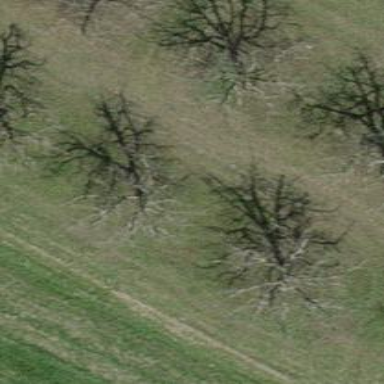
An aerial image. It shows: Grass track with grade4 quality surface.